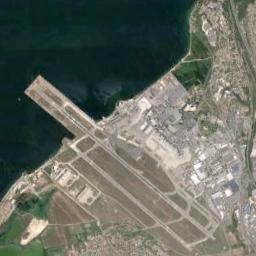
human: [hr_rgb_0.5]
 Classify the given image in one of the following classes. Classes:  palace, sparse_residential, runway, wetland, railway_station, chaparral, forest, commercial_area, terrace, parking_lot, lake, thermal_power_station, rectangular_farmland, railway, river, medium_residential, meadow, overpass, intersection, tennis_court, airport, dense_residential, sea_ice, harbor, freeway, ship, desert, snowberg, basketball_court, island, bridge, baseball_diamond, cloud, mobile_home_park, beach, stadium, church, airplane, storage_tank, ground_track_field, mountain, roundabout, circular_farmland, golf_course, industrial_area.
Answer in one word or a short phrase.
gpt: airport